Field crop: maize
Growth stage: 2
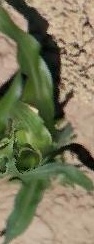
Species: maize